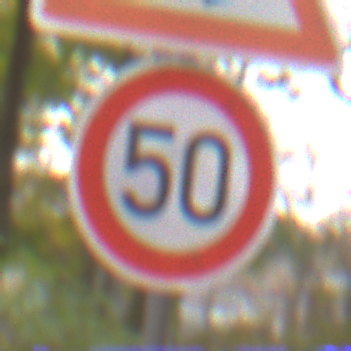
Verkehrszeichen: Geschwindigkeit50
Zusatzzeichen oben: AmphibienwanderungRechts
Umgebung: Outdoor, Nature
Tageszeit: Midday
Wetter: Overcast
Licht: Natural
Jahreszeit: NotSpecified
Kontrast: LowContrast